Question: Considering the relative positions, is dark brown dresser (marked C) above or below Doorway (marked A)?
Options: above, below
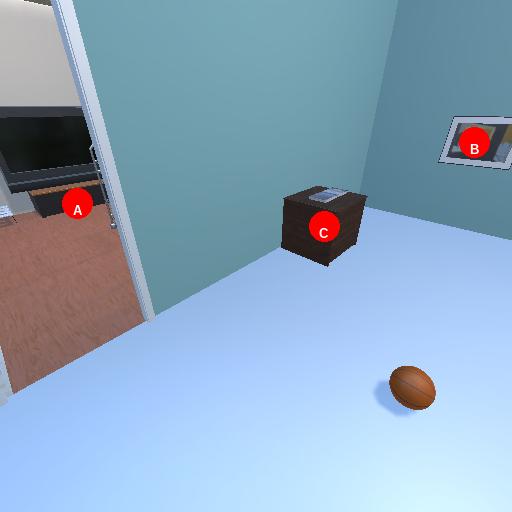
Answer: above